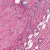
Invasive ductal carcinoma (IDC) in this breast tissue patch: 0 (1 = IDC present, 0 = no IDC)